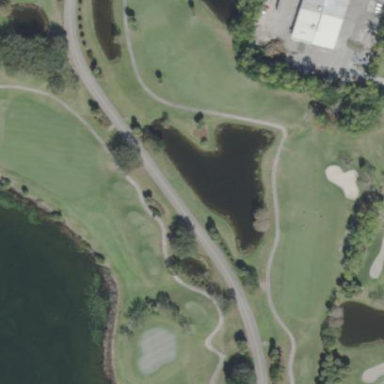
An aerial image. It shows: Scenic view of water hazard on golf course. The natural water feature adds beauty to the landscape.